Interaction volume radius: 5 \u00c5
Interaction volume height: 20 \u00c5
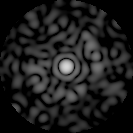
Disorder parameter: 0.8612